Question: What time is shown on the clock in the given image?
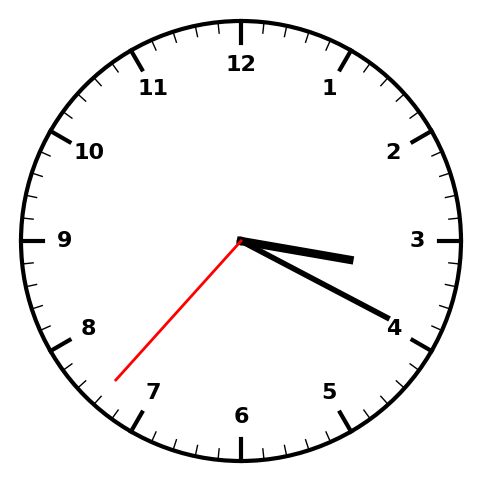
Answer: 03:19:37